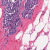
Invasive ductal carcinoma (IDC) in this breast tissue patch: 0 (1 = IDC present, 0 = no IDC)